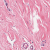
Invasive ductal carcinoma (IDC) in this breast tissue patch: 0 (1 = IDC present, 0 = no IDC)